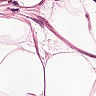
Metastatic tissue present: no